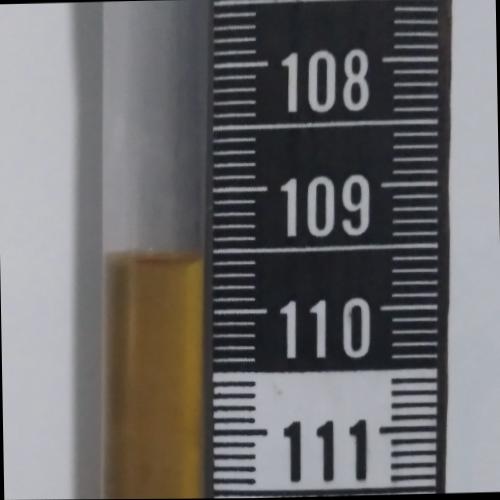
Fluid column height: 109.6 cm